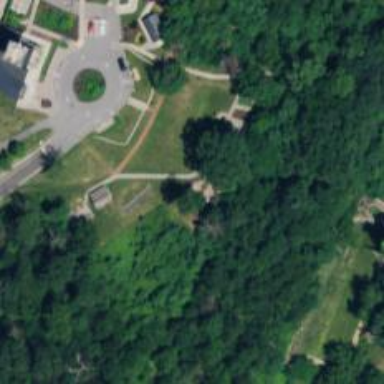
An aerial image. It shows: Historic memorial.